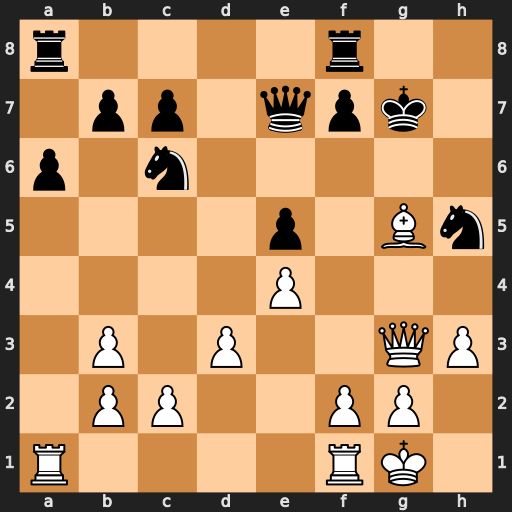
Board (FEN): r4r2/1pp1qpk1/p1n5/4p1Bn/4P3/1P1P2QP/1PP2PP1/R4RK1
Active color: w
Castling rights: -
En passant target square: -
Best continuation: Bxe7+ Nxg3 Bxf8+ Rxf8 fxg3